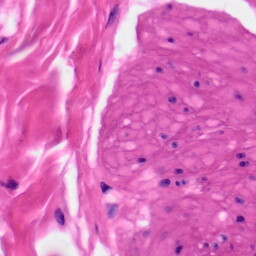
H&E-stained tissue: Skin